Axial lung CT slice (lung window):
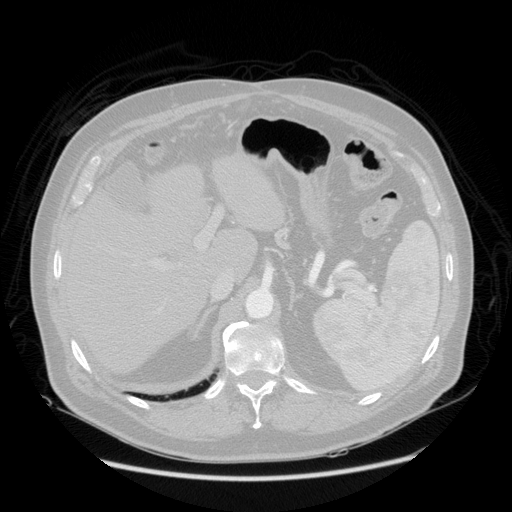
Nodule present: no